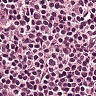
Metastatic tissue present: no